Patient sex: F
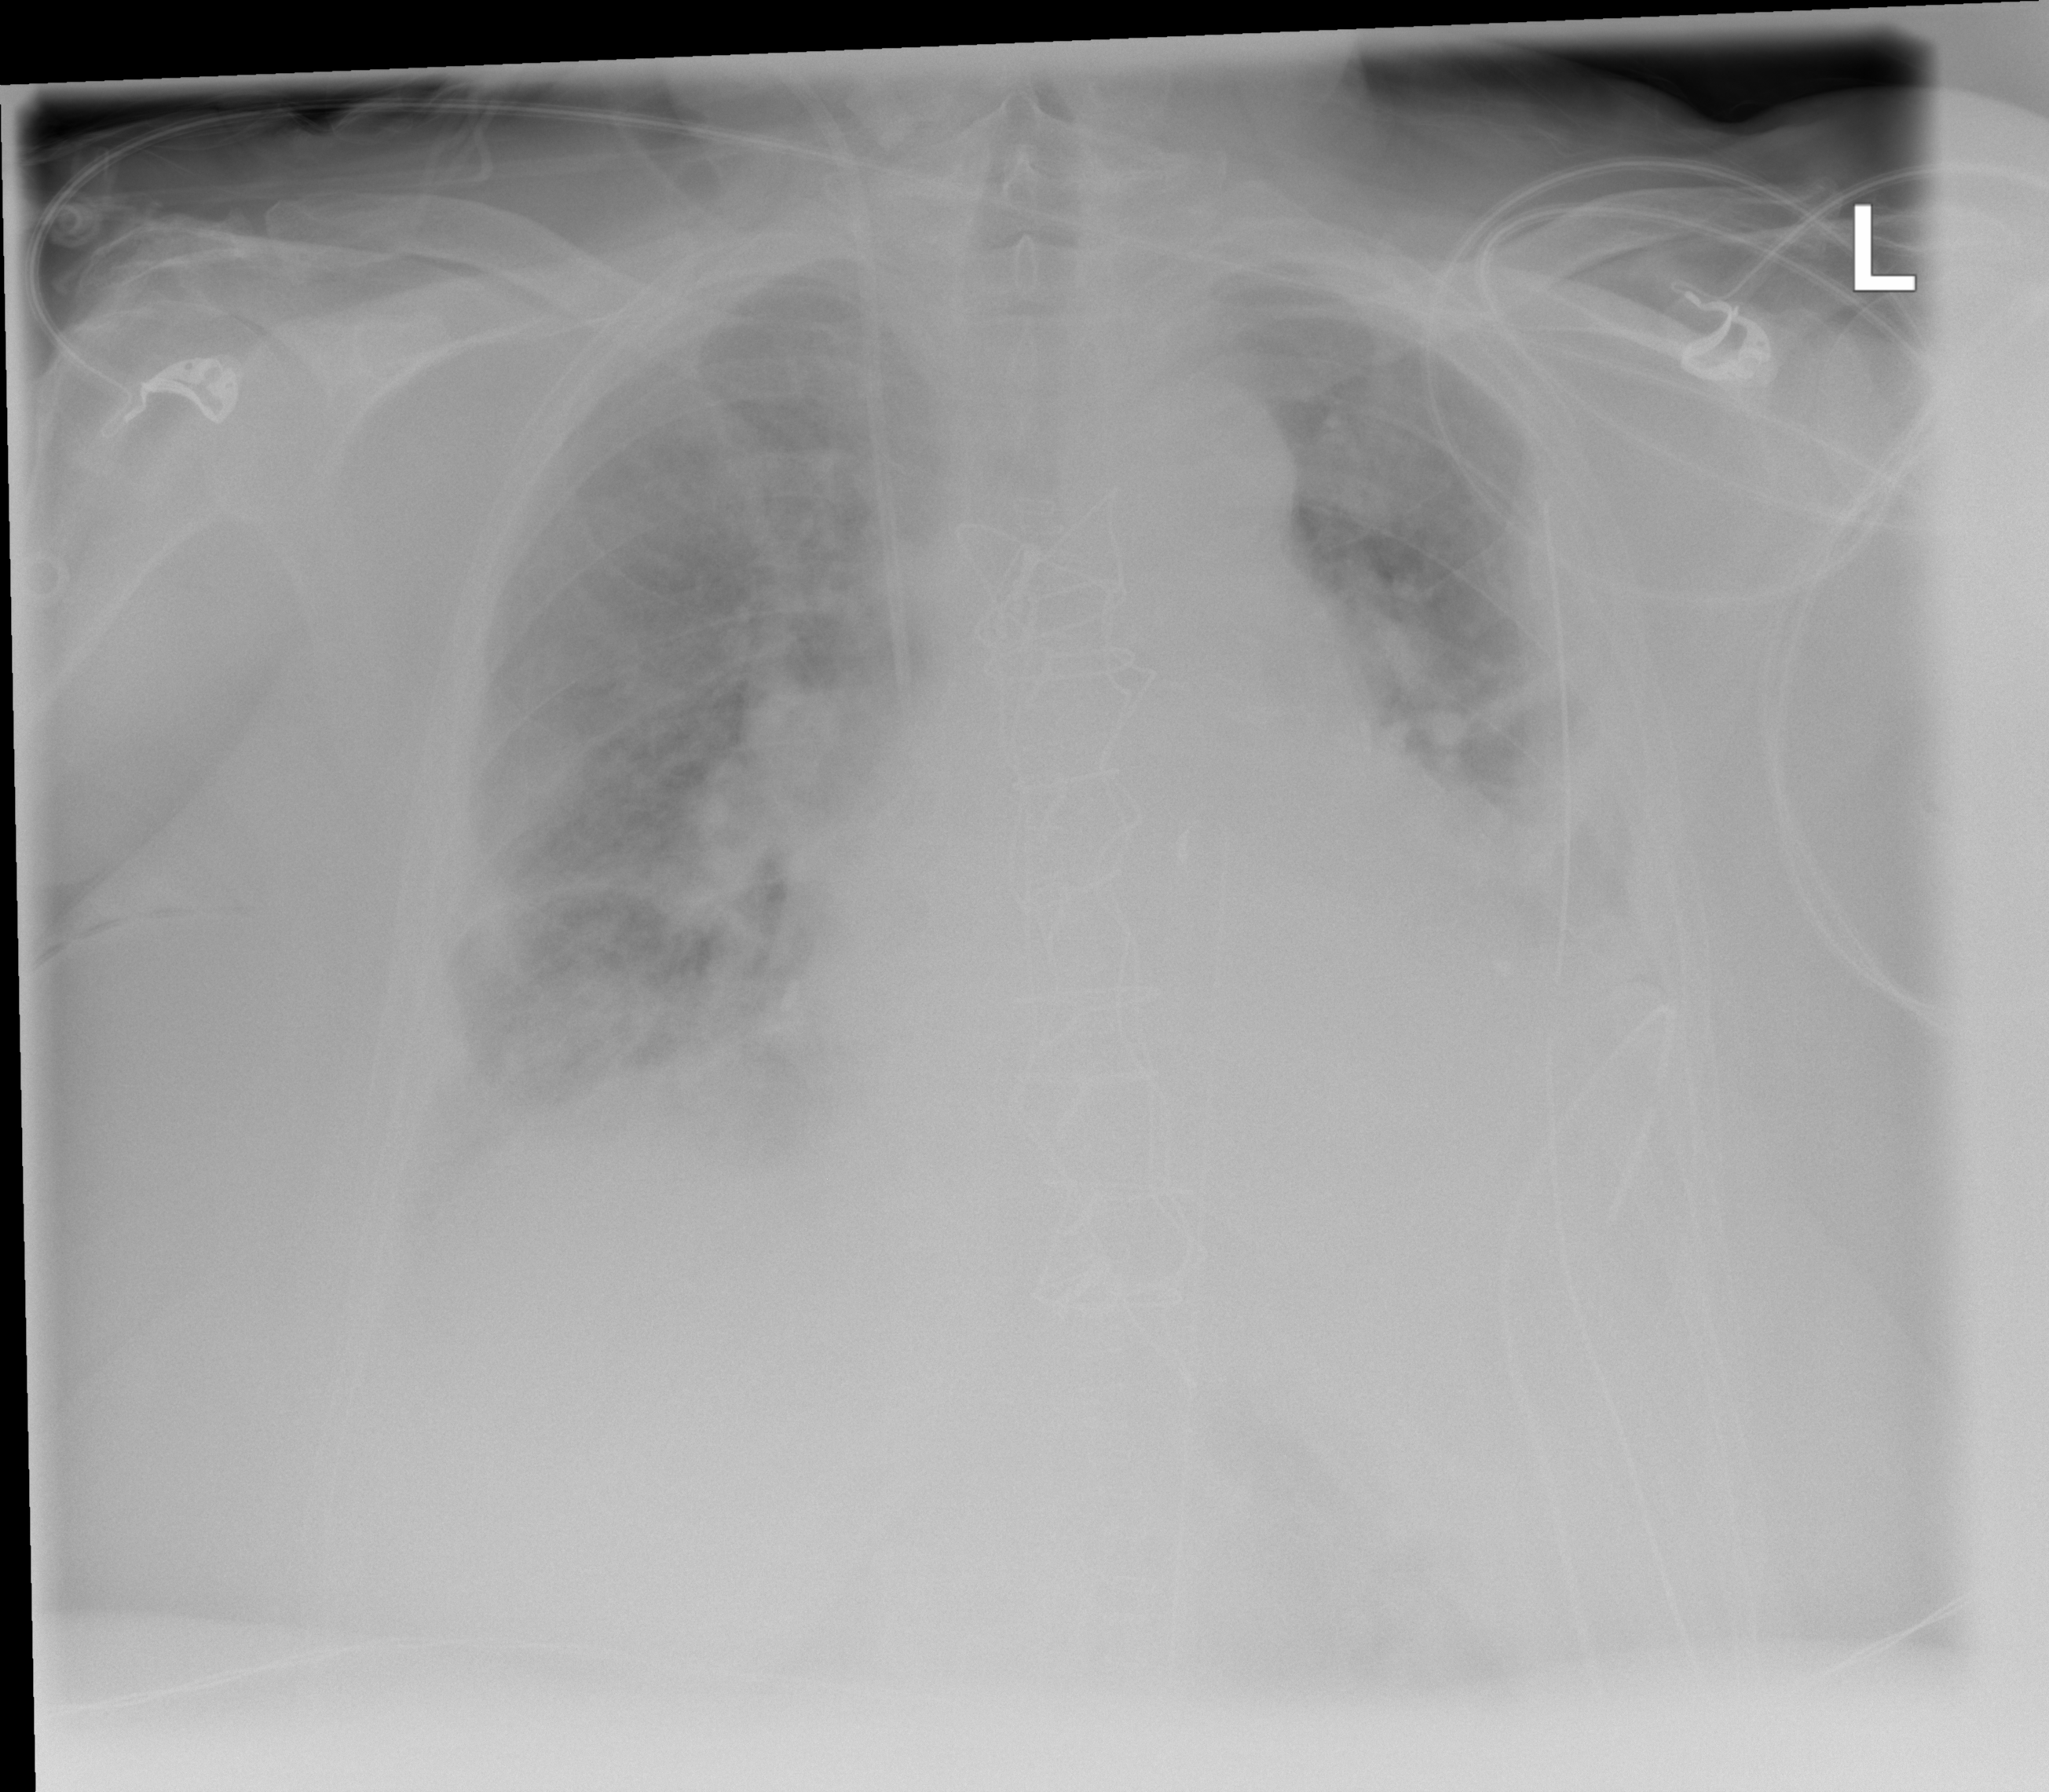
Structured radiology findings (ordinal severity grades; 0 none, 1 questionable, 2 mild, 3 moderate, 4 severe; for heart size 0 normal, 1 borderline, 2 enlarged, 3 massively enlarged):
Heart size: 2
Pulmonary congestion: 2
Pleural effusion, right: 3
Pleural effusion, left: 3
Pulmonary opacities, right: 3
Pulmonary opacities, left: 2
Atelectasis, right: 2
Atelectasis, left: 2